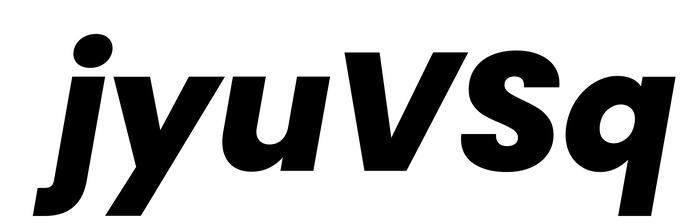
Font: Poppins-ExtraBoldItalic